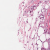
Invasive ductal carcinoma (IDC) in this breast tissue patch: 1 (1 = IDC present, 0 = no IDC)